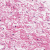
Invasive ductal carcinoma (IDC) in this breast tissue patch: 0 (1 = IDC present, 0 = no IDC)